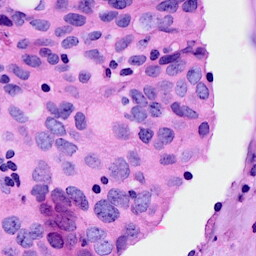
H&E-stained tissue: Breast